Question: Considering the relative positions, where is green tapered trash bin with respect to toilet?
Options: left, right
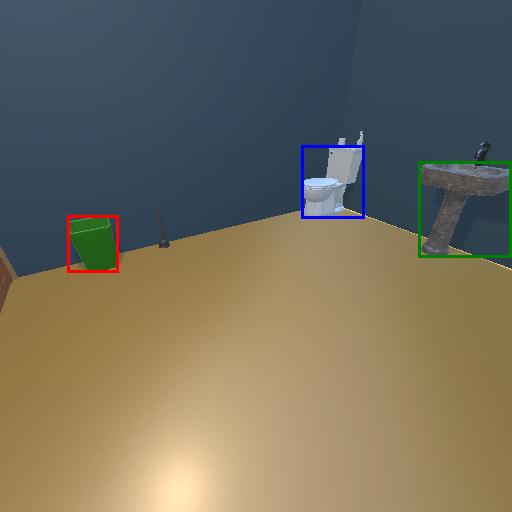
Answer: left